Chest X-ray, PA view. Patient: 73 years old, sex F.
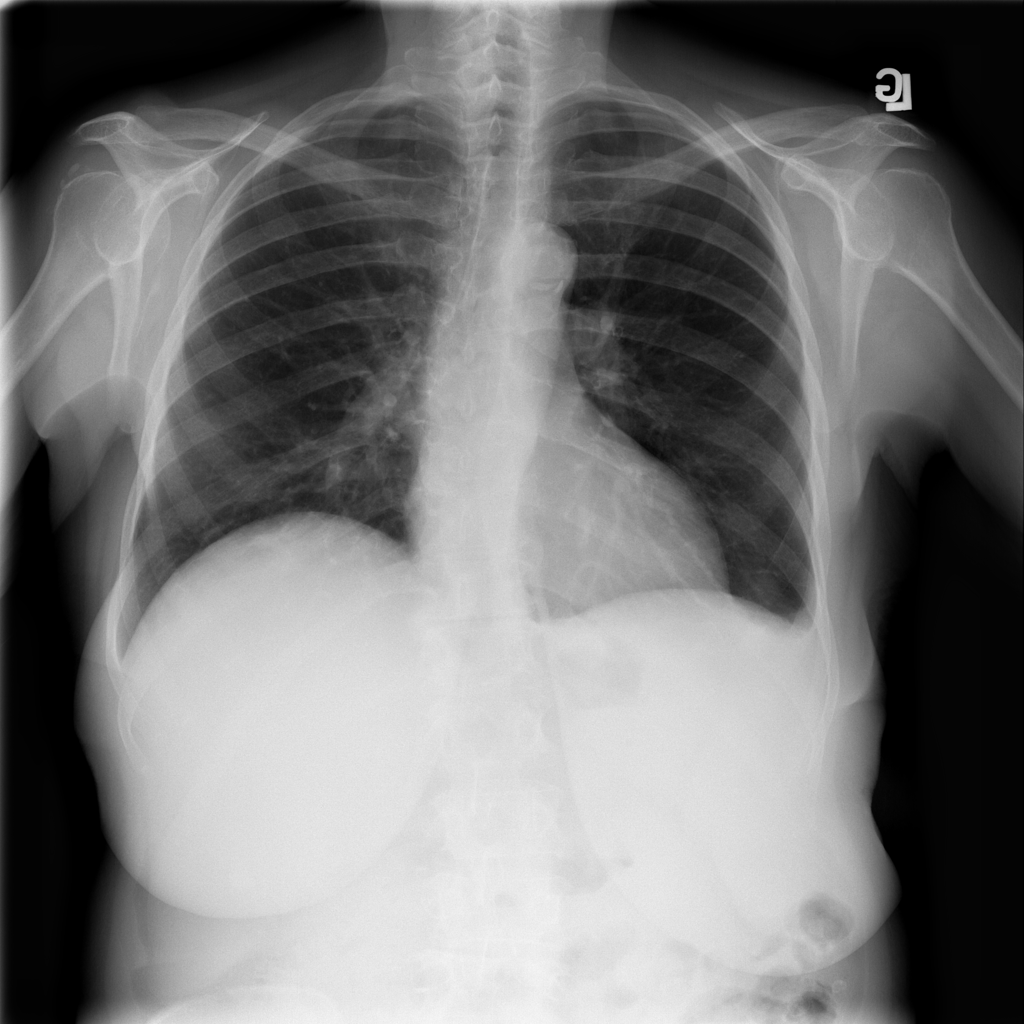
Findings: No Finding